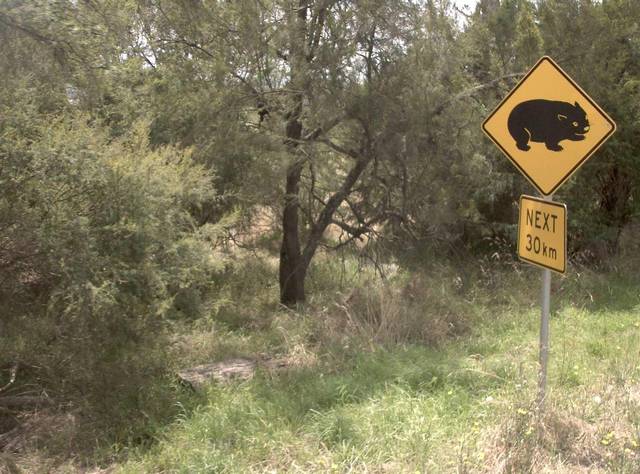
Region: Australia
Coordinates: -38.14, 146.263